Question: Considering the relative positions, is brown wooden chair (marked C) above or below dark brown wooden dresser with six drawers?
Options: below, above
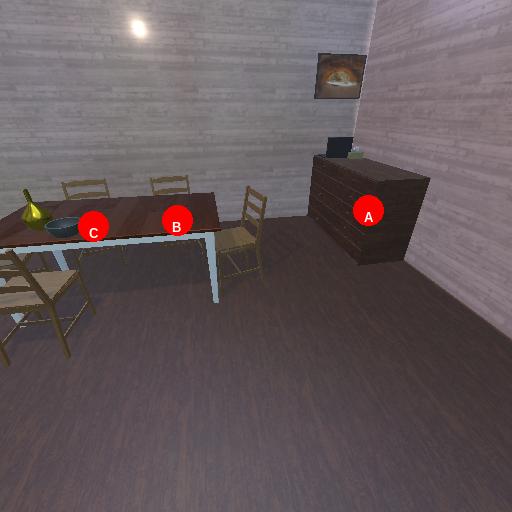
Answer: below